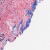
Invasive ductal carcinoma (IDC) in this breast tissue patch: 1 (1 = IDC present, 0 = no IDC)